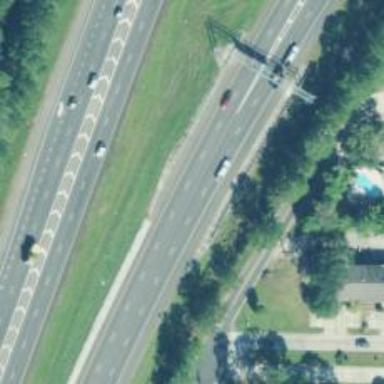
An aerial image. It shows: Motorway junction.